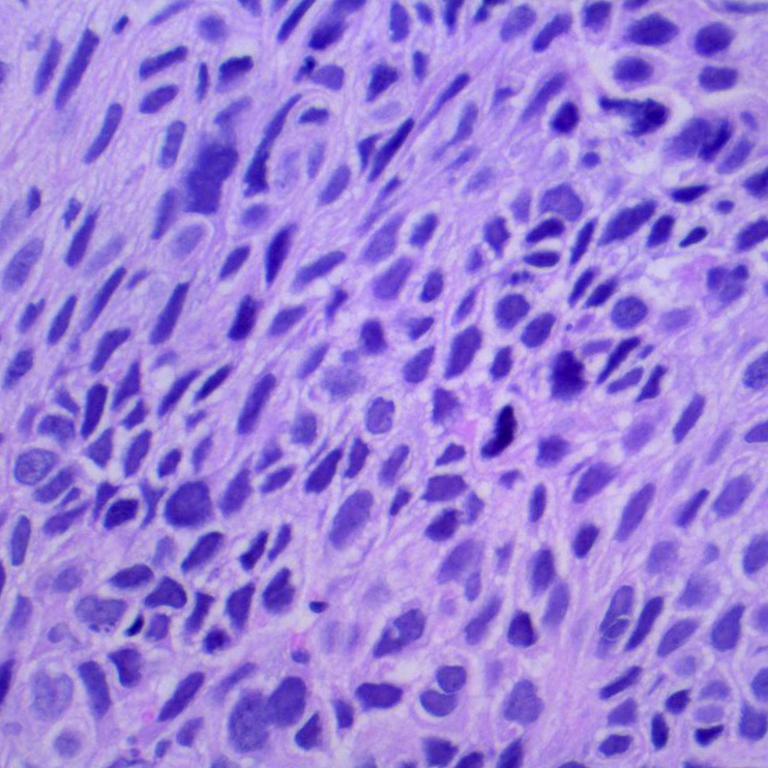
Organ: lung
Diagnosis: squamous carcinomas